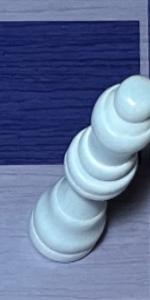
Label: Queen_White